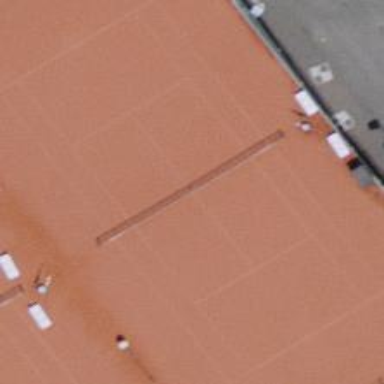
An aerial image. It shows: Tennis court on pitch.